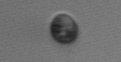
Label: Dinophyceae